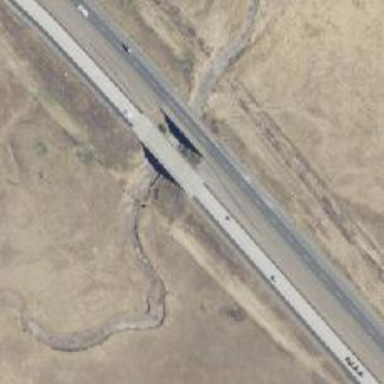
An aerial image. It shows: Bridge over trunk highway expressway. This is freeway.